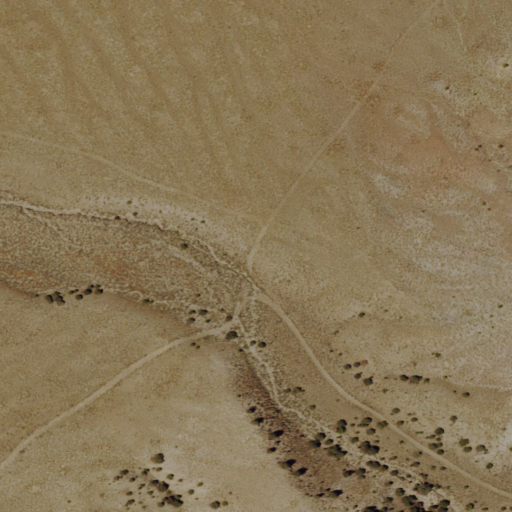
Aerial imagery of valley in Nevada named Spanish Canyon containing only shrub